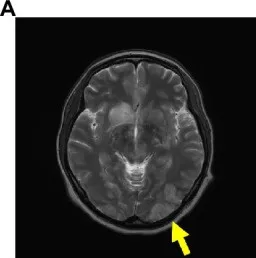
Head MRI on admission. The head MRI reveals caudate nucleus hemorrhage and PRES, with hyperintense signals on T2.
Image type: radiology (mri)